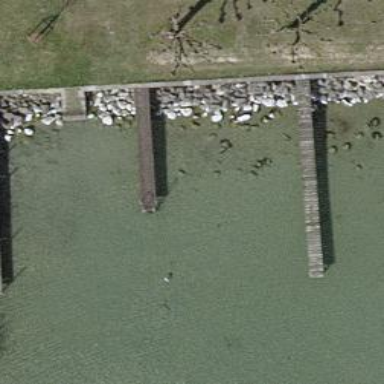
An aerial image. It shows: Man-made pier.